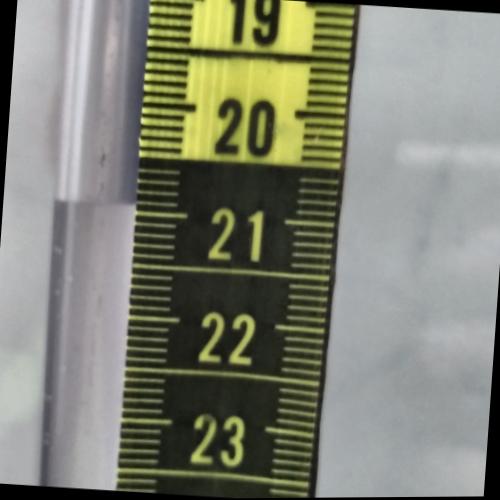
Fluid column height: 20.9 cm